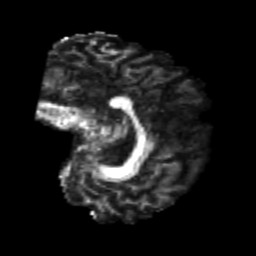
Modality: FA
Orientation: sagittal
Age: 25
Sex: female
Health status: healthy
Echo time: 0.074 s